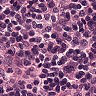
Metastatic tissue present: no